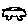
Label: car